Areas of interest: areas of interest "Yuanshanpo Martyrs' Cemetery"
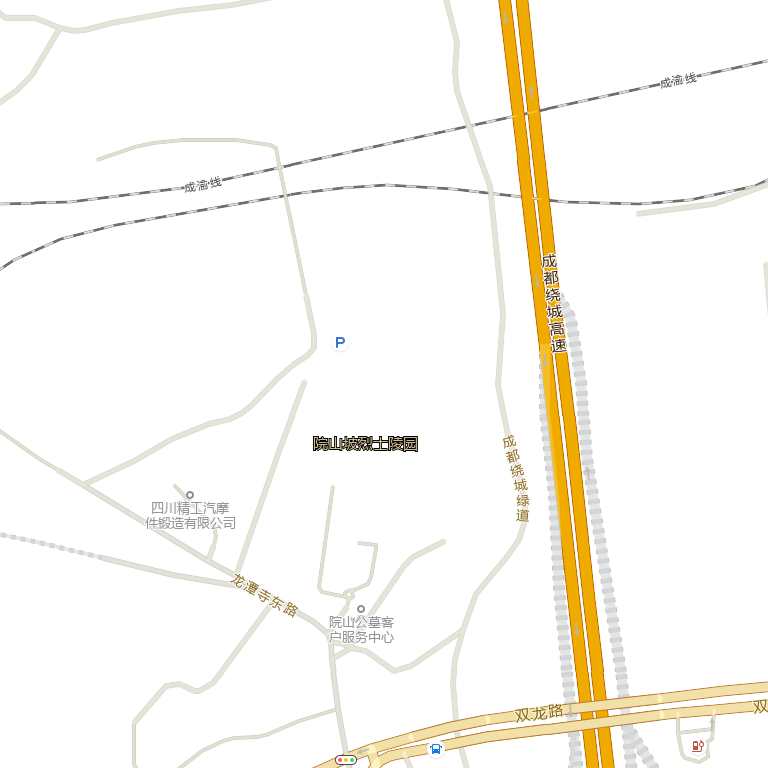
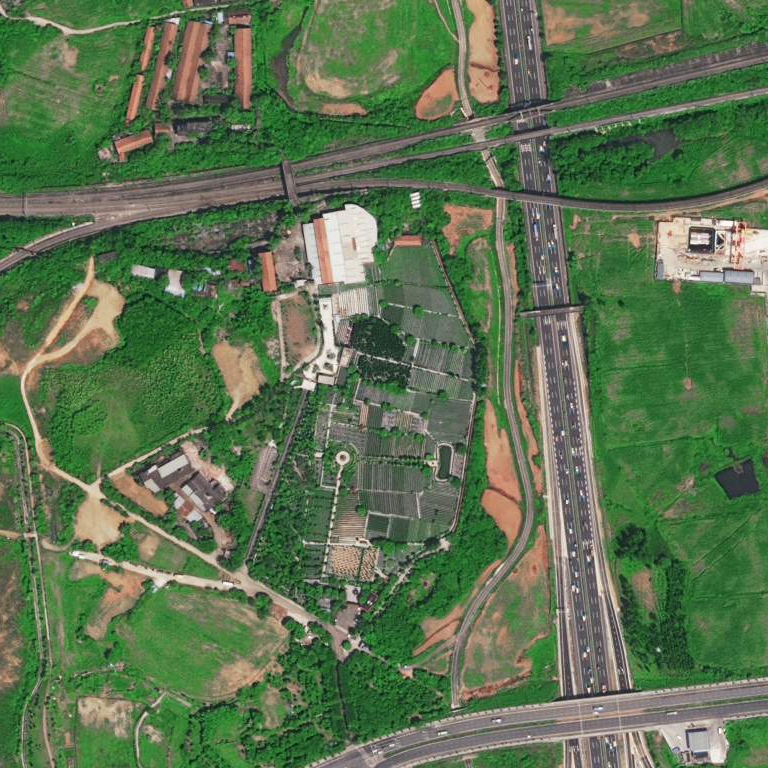